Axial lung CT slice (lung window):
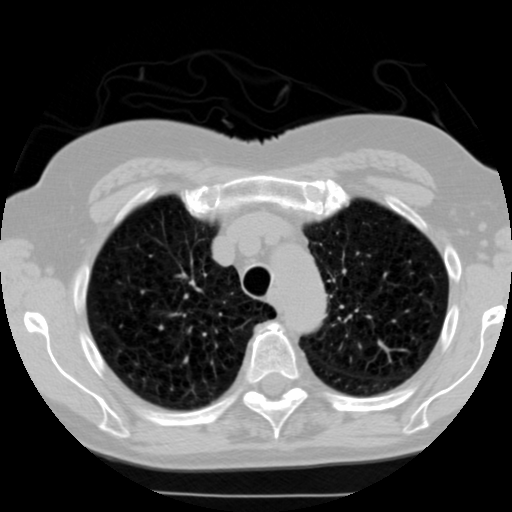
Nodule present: no